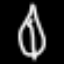
Label: leaf